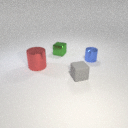
large red metal cylinder in front of small blue metal cylinder